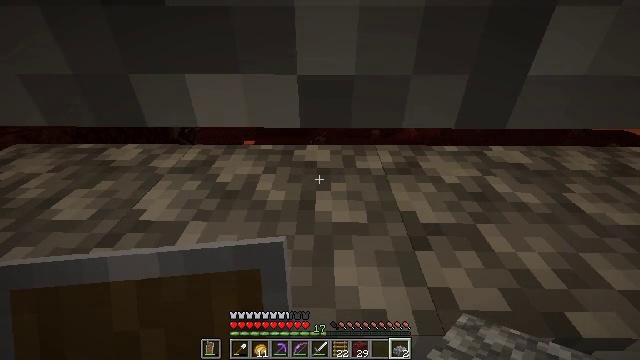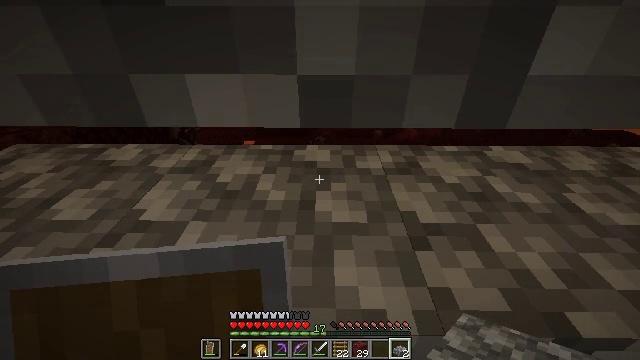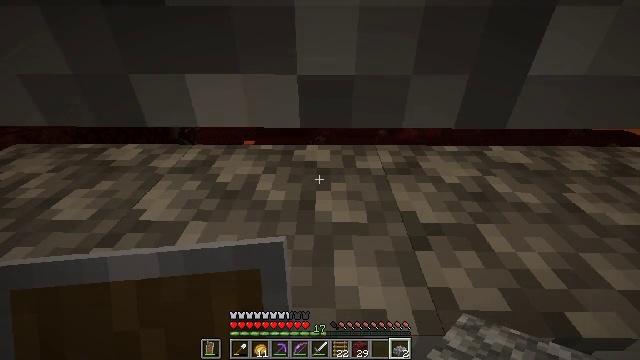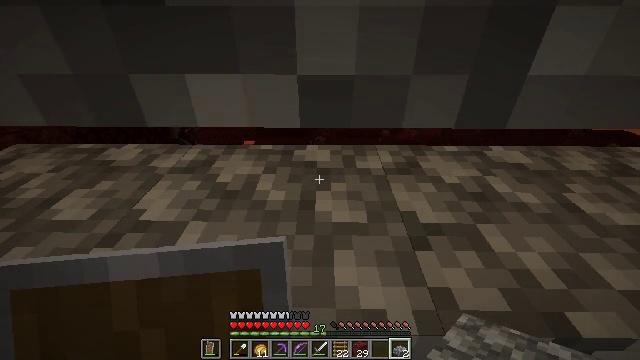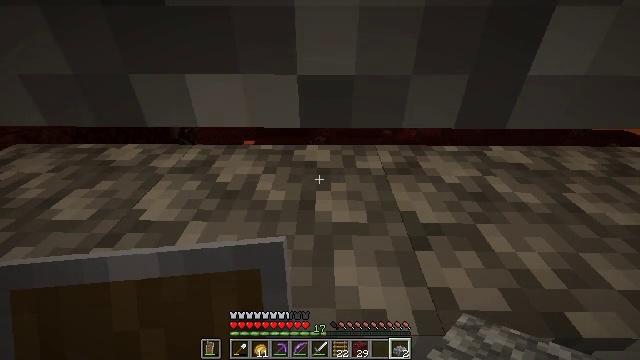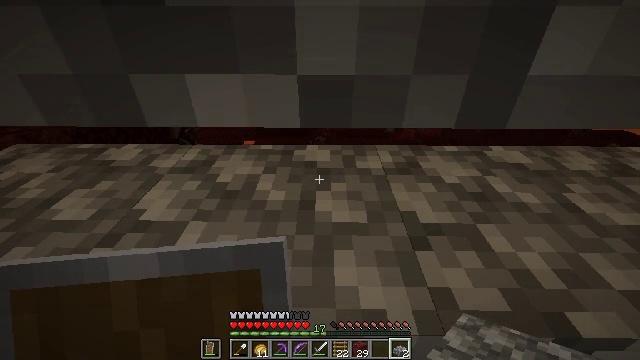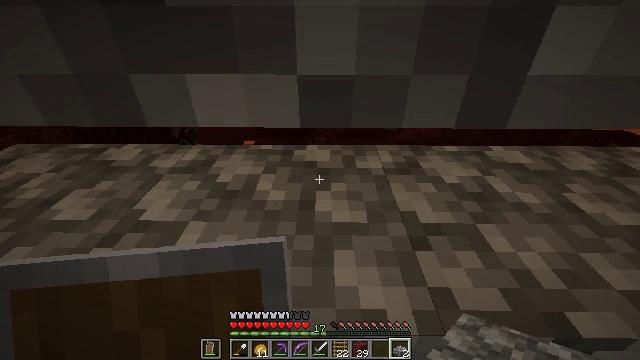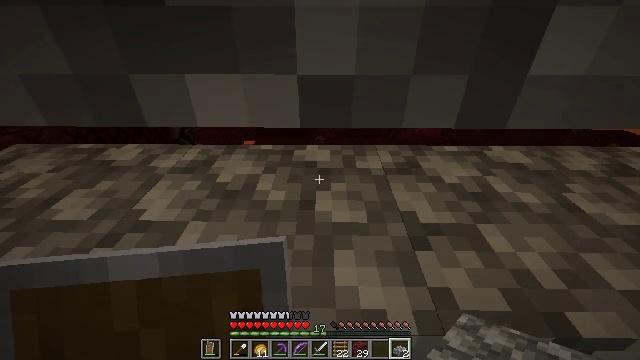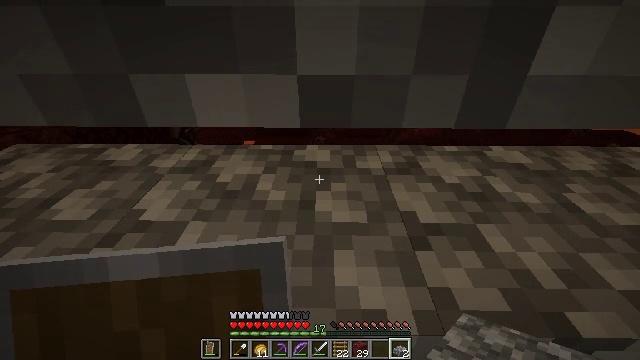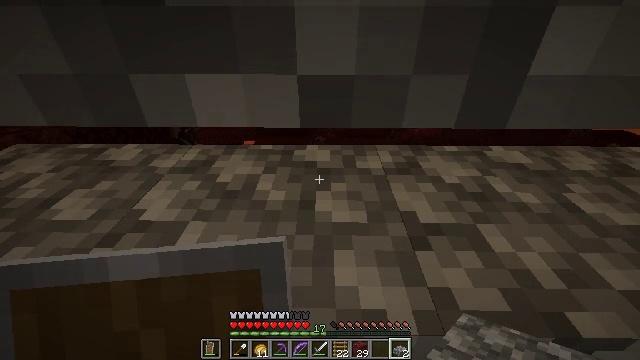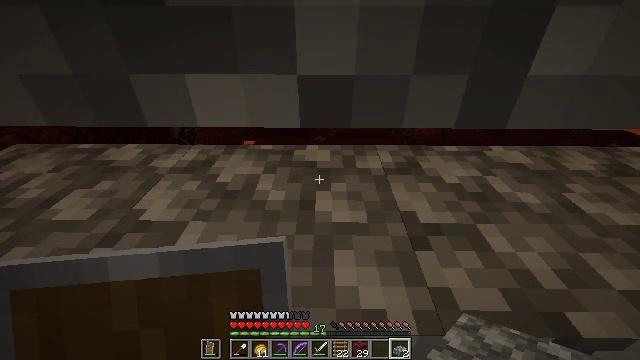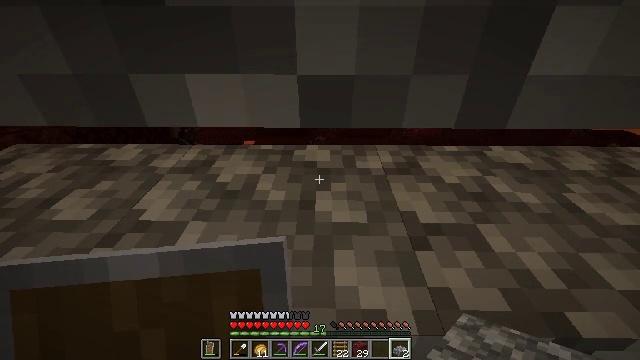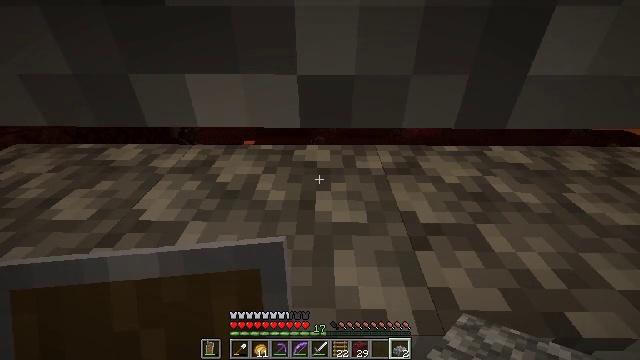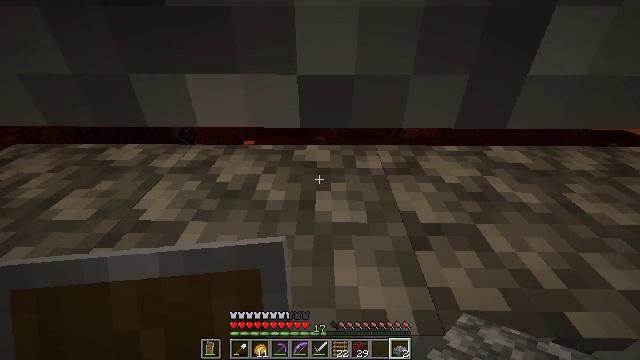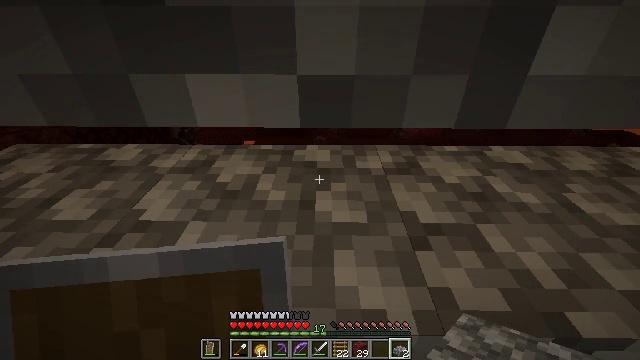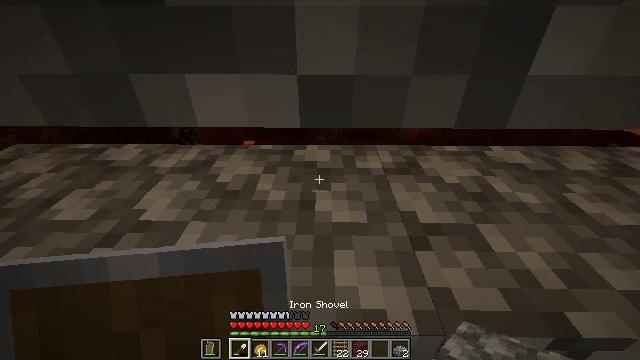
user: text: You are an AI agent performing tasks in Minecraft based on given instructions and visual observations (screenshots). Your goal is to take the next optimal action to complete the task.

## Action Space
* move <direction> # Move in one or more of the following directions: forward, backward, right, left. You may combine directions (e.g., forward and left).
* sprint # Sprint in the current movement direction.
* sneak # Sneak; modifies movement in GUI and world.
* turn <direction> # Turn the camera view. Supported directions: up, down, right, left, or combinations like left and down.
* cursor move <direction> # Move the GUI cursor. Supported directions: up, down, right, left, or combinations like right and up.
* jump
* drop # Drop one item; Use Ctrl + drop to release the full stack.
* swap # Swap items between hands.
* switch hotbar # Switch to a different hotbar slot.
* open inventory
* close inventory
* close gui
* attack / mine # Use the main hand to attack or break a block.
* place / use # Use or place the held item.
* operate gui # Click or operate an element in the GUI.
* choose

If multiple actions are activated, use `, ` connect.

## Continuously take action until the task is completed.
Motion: motion action
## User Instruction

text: Mine the cobblestone slab.
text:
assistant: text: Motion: no_op
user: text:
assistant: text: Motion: no_op
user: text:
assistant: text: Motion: no_op
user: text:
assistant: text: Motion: no_op
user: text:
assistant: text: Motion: no_op
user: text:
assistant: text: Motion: no_op
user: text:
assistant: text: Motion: no_op
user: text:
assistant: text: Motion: no_op
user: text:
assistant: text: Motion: no_op
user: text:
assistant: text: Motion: no_op
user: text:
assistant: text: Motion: no_op
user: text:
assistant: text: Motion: no_op
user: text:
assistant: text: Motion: no_op
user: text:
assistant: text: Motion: no_op
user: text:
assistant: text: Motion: no_op
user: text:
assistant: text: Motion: no_op
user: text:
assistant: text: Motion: no_op
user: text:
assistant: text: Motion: no_op
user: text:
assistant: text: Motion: no_op
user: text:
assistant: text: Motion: no_op
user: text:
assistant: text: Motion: no_op
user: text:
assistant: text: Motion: no_op
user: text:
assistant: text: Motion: no_op
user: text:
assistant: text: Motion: no_op
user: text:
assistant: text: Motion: no_op
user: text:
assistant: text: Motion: no_op
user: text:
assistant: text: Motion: no_op
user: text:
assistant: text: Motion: no_op
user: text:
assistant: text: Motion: no_op
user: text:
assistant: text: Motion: no_op